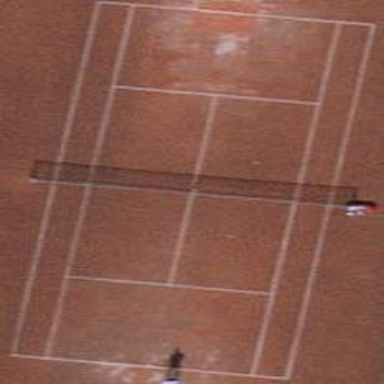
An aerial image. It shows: Tennis court in leisure pitch.